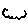
Label: cloud